Question: In an iPhone App how can you calculate distance between two points in 'MKMapView'
as shown in the image below?
The first point would be the center point of the visible map in the mapview.
The 2nd point would be any of corner of the visible rectangle of the mapview (here, for example I have taken the top left point).

I want to calculate this distance in meters. How can I achieve that?
My goal is to calculate the ratios of the visible Map rectangle in 'MKMapview'.
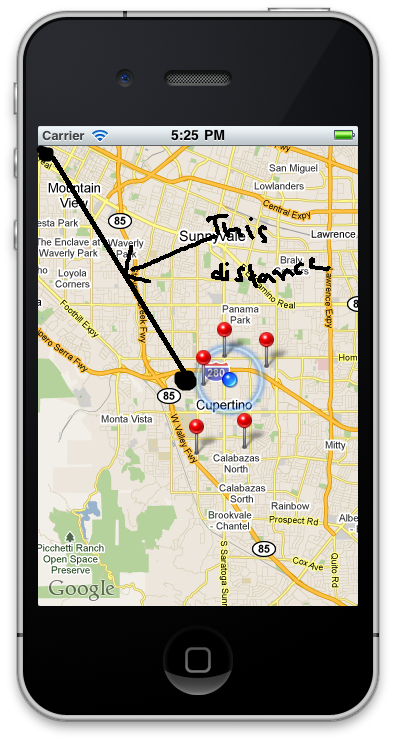
Answer: You can get lat/lon of the center with:
'''
convertPoint:toCoordinateFromView:
'''
loc1 and loc2 are both CLLocation objs.
'''
CLLocationDistance dist = [loc1 distanceFromLocation:loc2];
'''
So these two tips should help you. if you need some code, let me know :-)